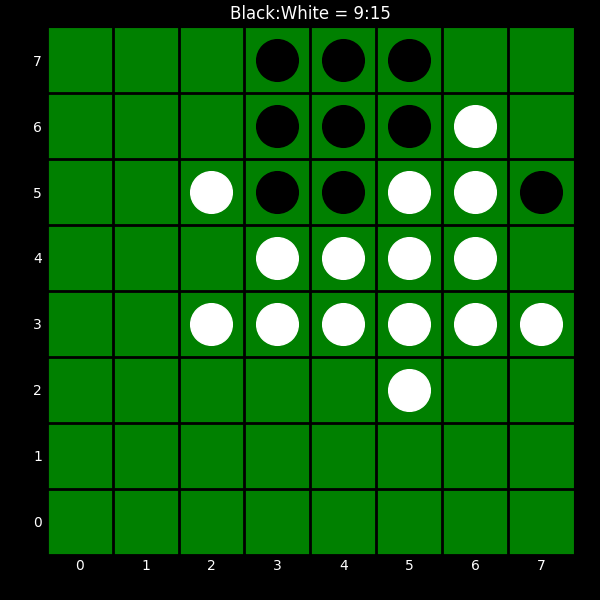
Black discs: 9
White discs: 15